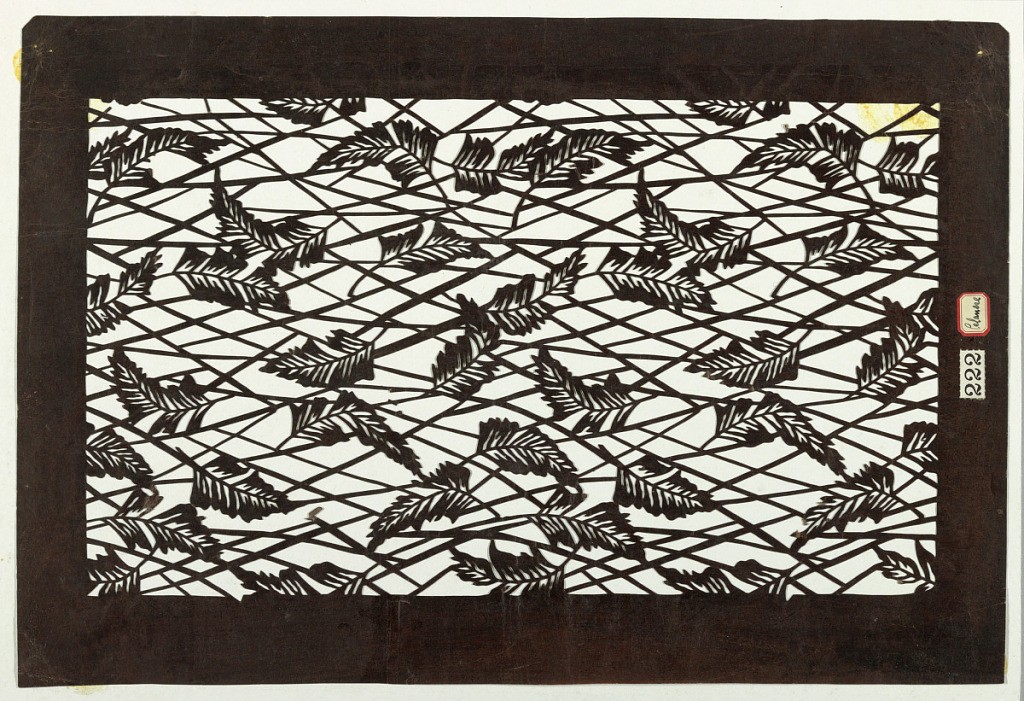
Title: Feathers
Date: mid 18th - early 19th century
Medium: Mulberry paper (kozo washi) treated with fermented persimmon tannin (kakishibu)
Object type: Katagami
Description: Stylized feathers are on an interlaced strip background.